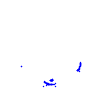
Particle: pion